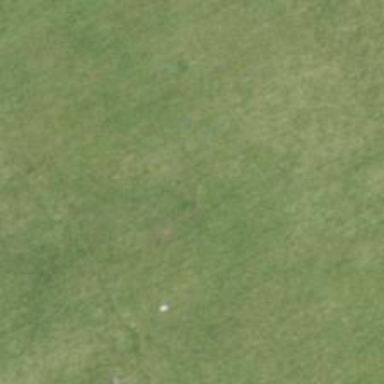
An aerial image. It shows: View of golf hole.